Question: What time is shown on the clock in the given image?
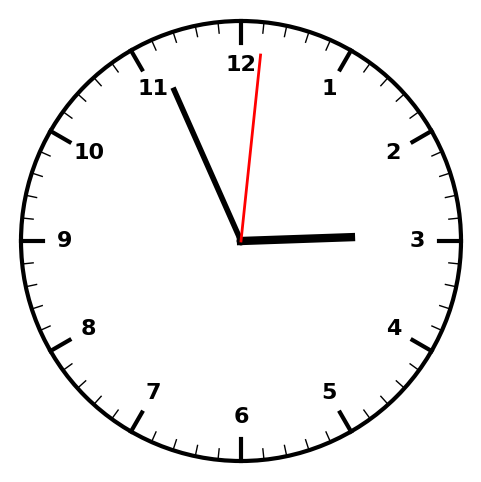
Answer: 02:56:01